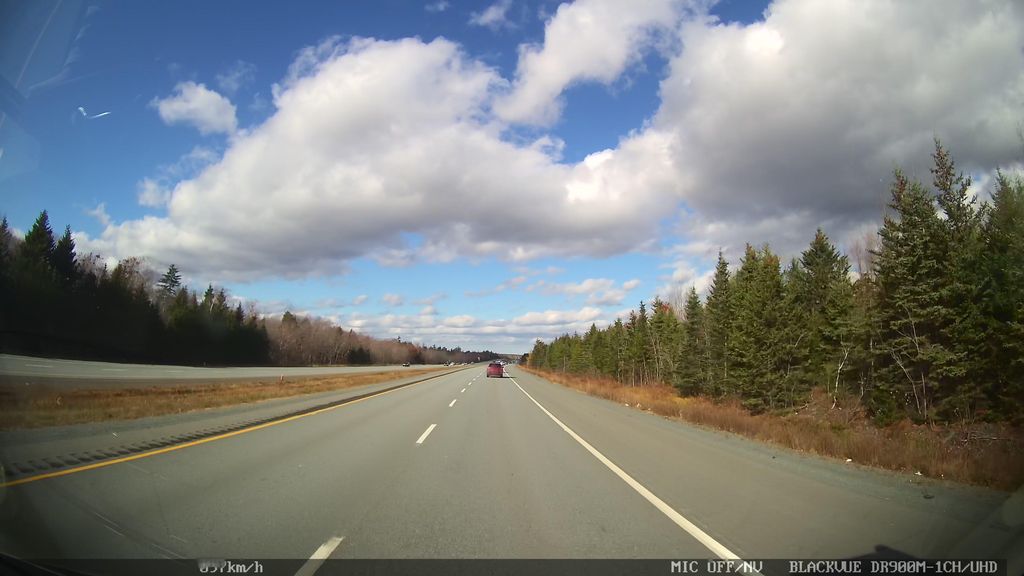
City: halifax